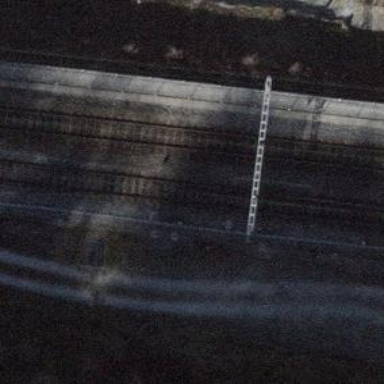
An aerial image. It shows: Railway switch.